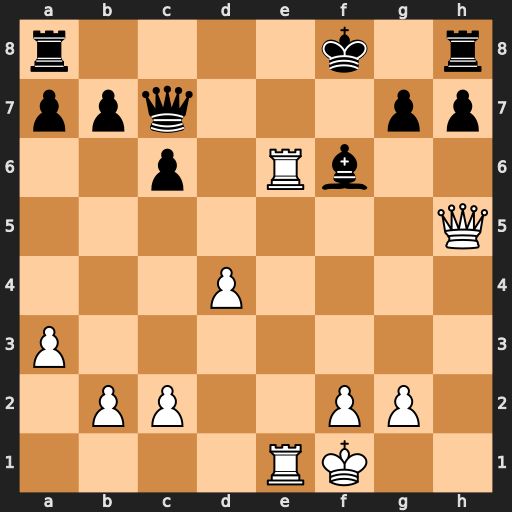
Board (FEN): r4k1r/ppq3pp/2p1Rb2/7Q/3P4/P7/1PP2PP1/4RK2
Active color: w
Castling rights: -
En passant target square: -
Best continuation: Re8+ Rxe8 Rxe8#